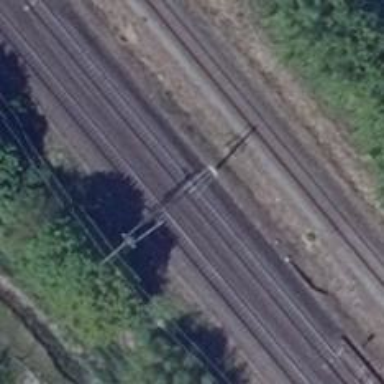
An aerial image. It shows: Milestone along the railway with catenary mast.